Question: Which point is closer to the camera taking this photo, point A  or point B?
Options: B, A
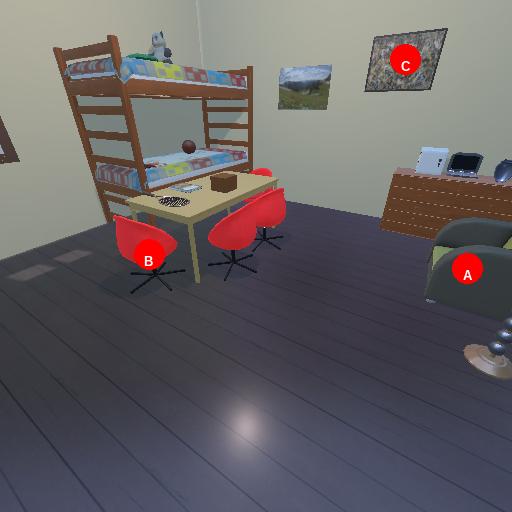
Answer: B